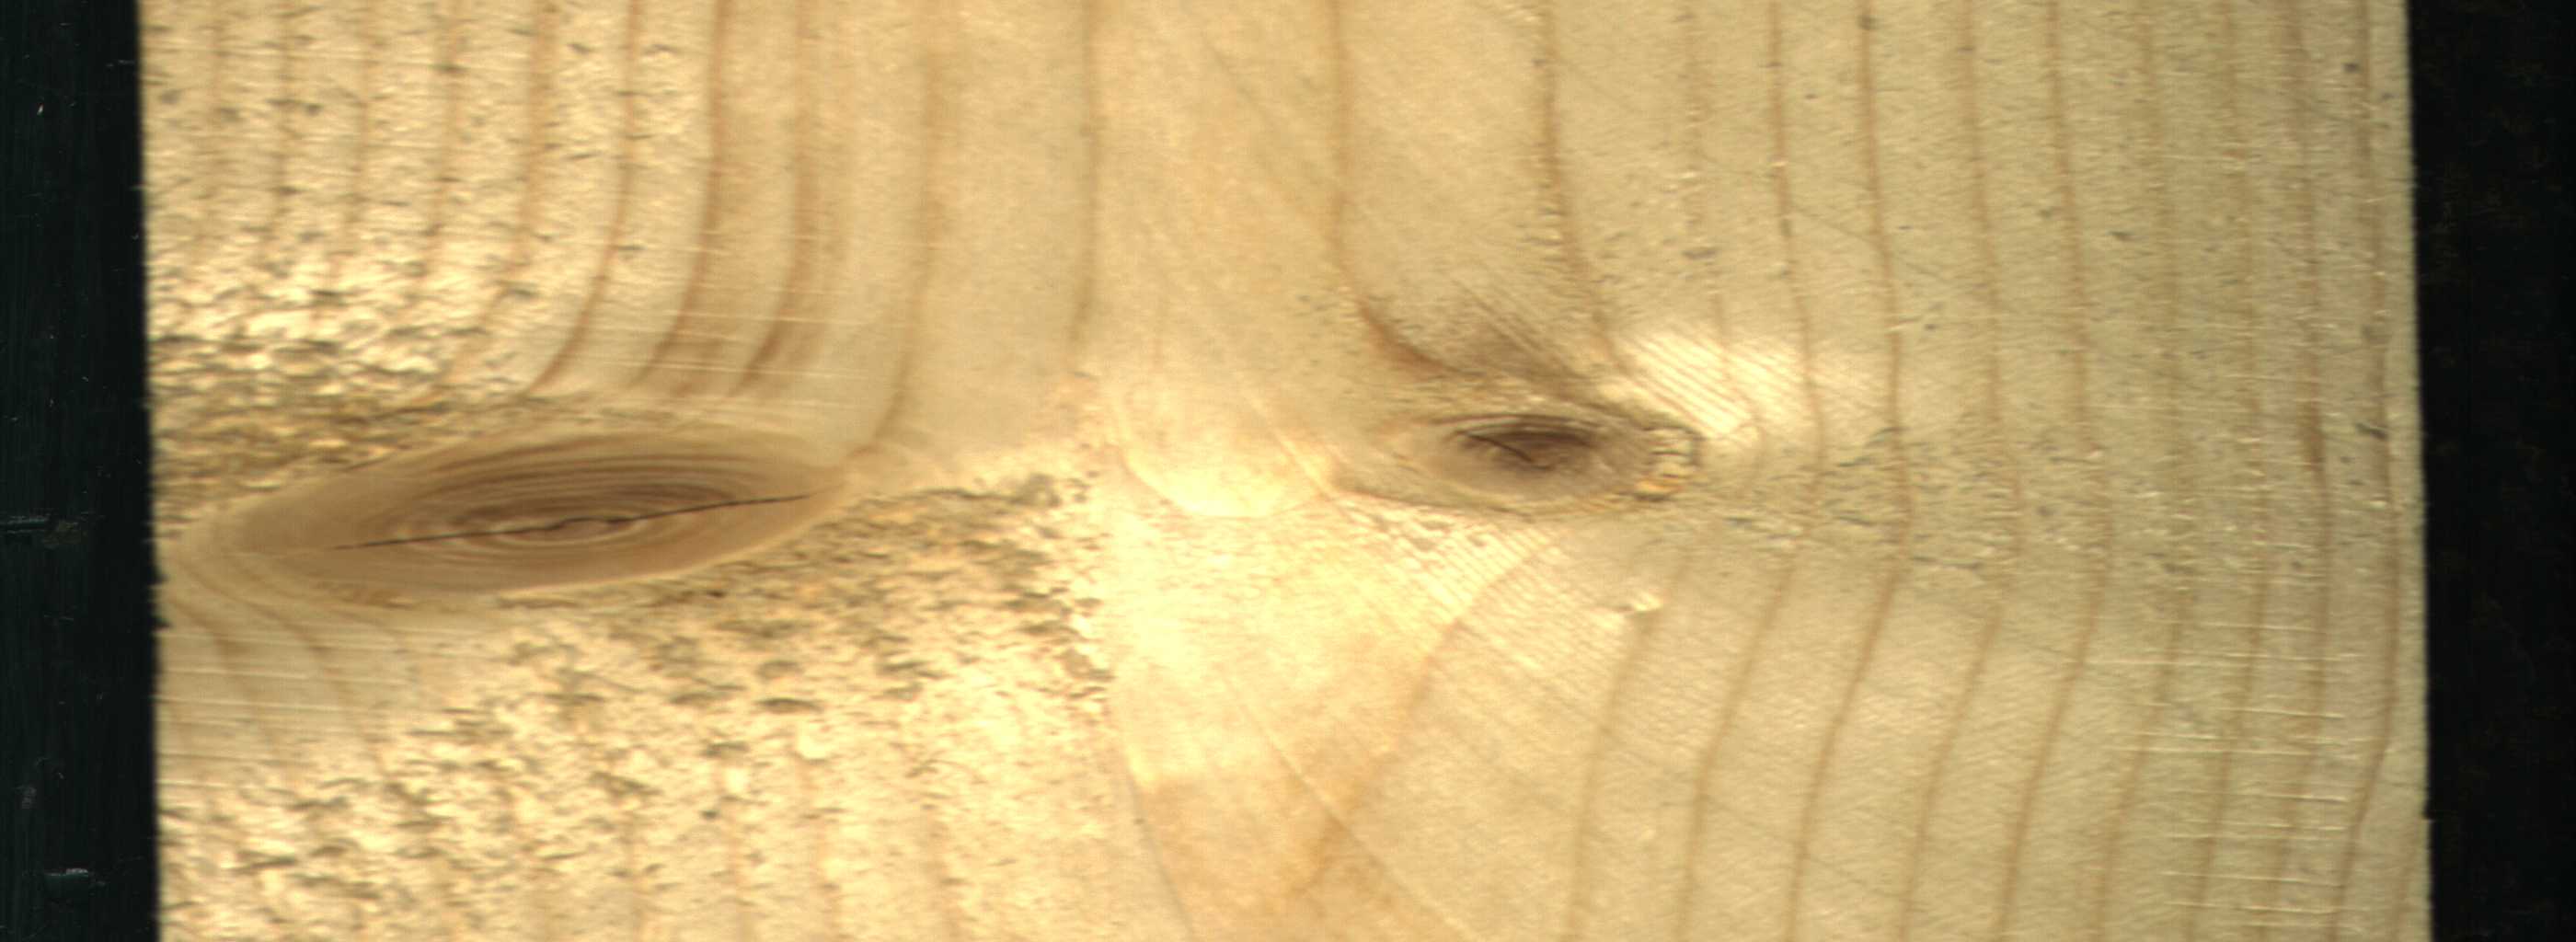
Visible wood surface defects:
knot_with_crack
Live_Knot